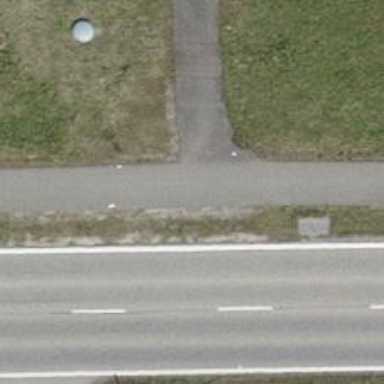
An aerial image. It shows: Asphalt cycleway.